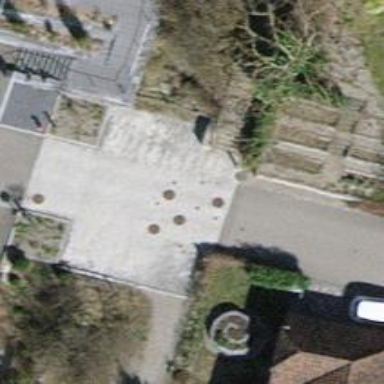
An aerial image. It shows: Path.